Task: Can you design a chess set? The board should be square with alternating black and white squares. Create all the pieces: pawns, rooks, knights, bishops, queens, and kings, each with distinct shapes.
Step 1679:
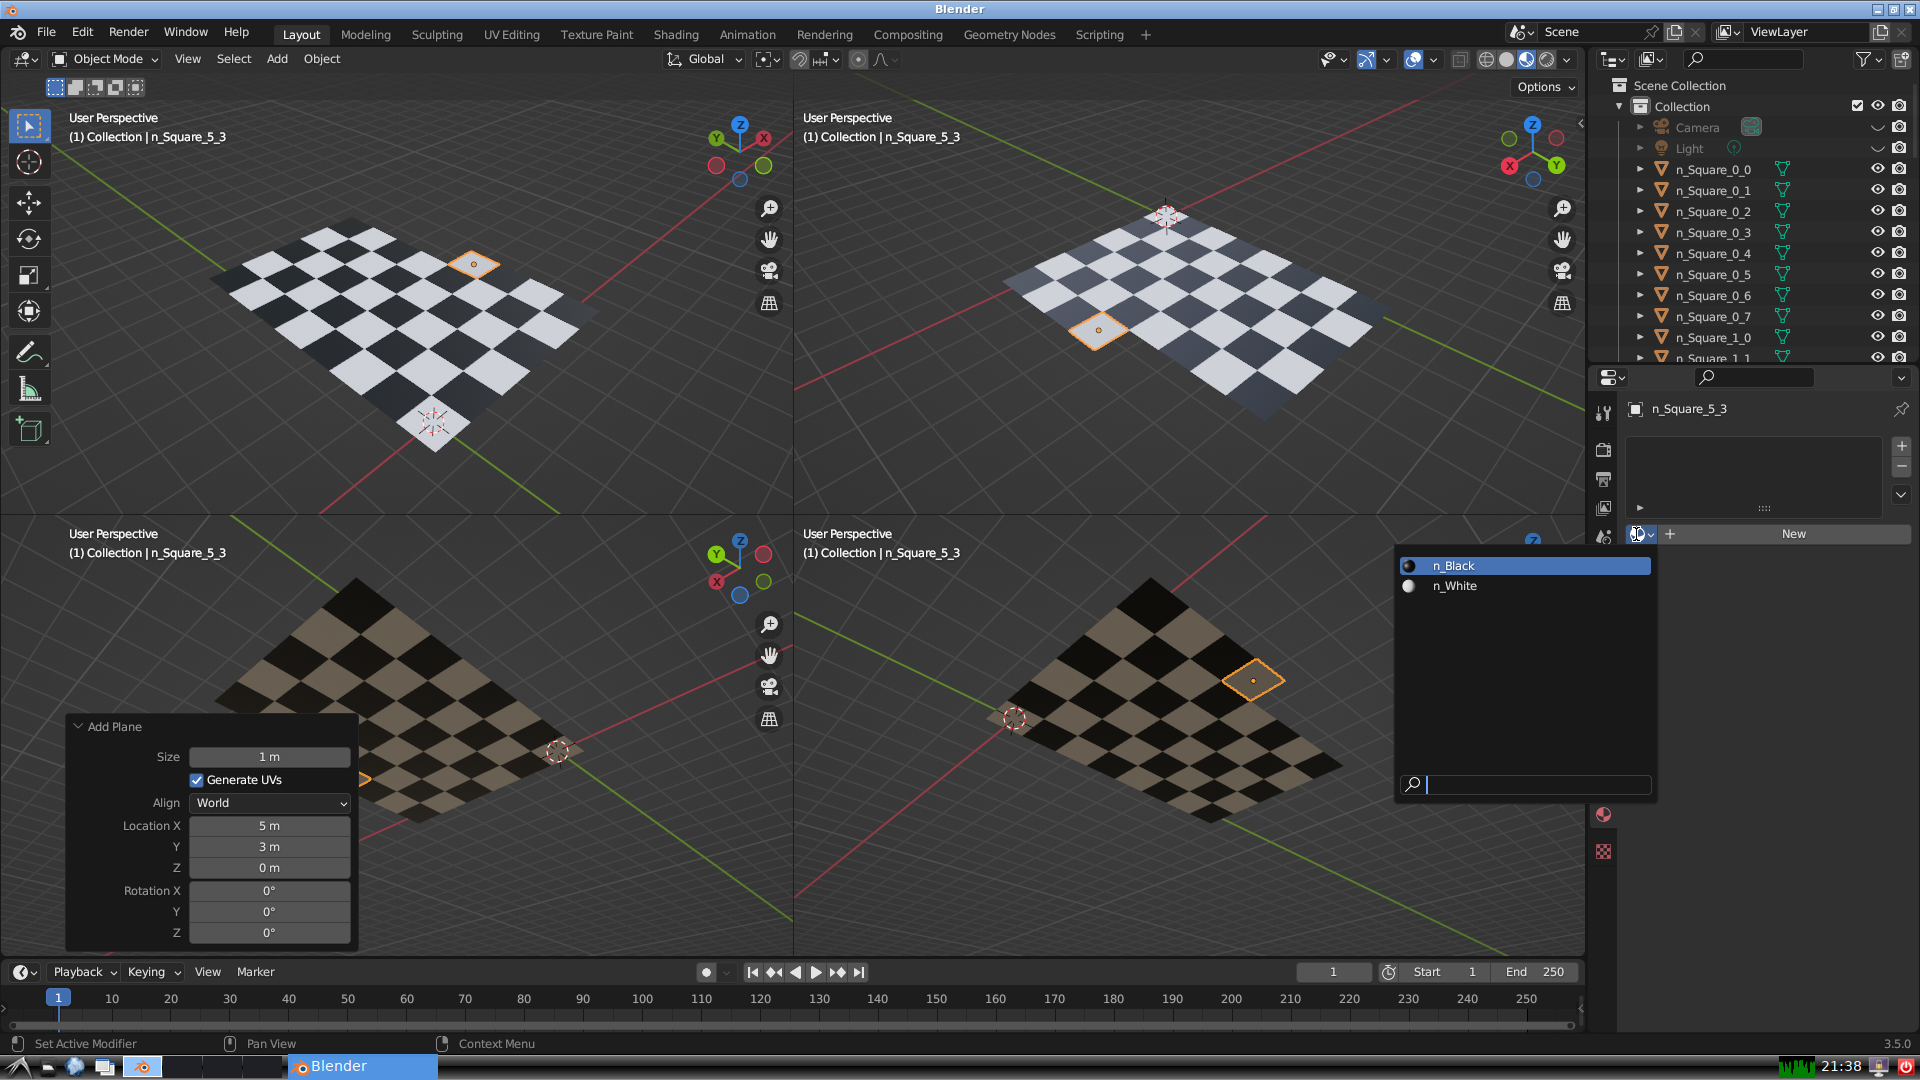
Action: input_text: n_White